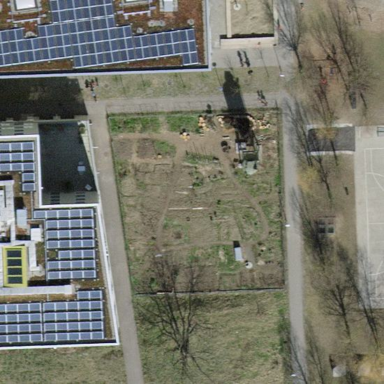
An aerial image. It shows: Community garden providing leisure land.